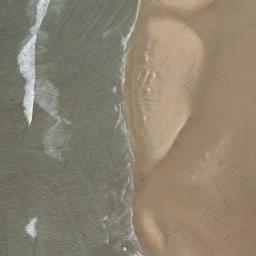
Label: beach